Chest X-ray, AP view. Patient: 38 years old, sex M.
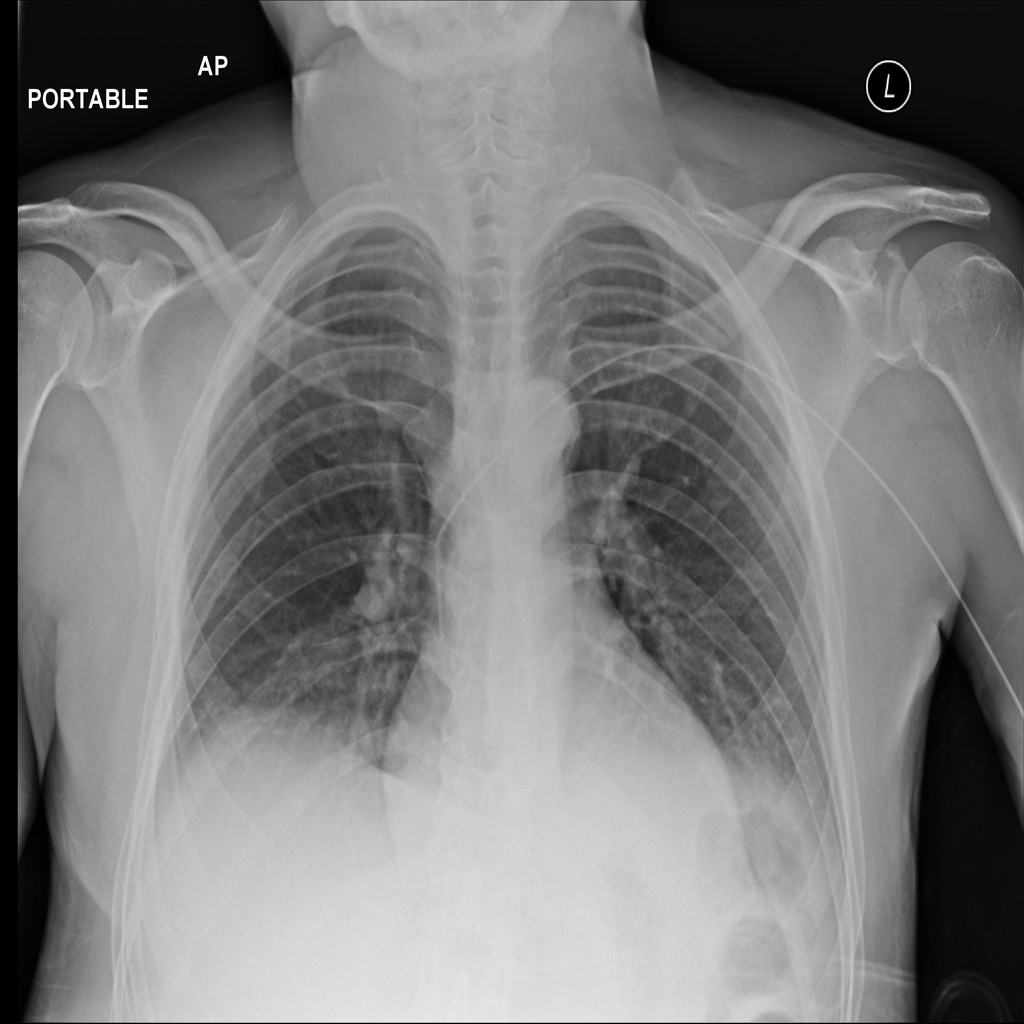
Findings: No Finding